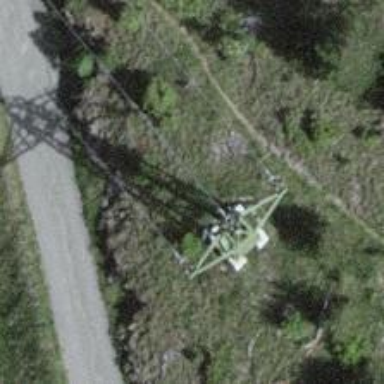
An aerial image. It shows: Power pole.